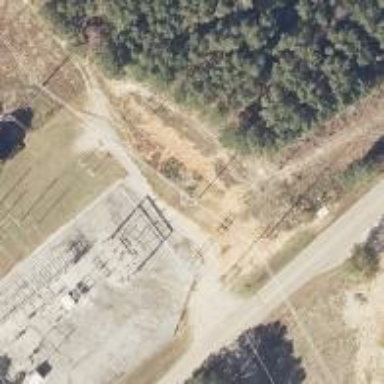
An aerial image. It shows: Power pole.